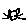
Label: cat